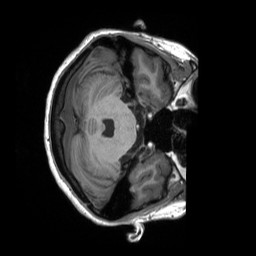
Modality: T1w
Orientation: axial
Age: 28
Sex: female
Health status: ill
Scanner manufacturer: siemens
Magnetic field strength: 3 T
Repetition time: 2.3 s
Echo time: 0.00232 s